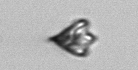
Label: Pyramimonas_longicauda